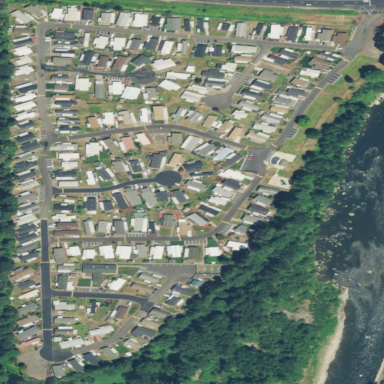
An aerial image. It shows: Residential area known as trailer park.